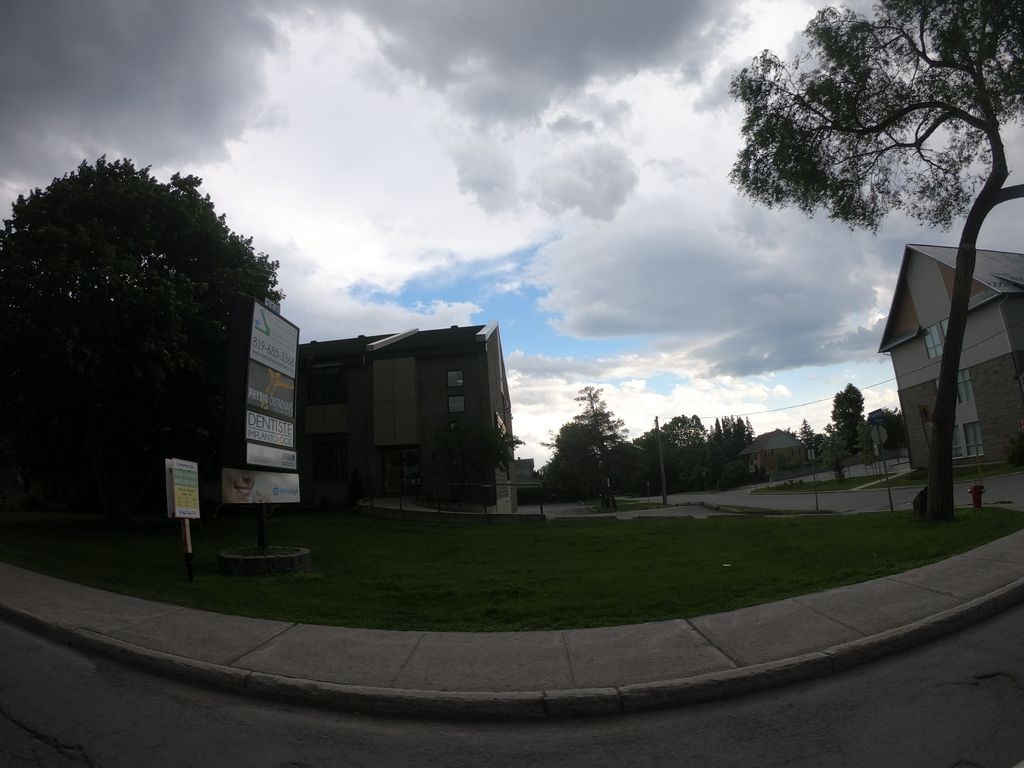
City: ottawa-gatineau